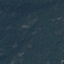
Land use / land cover class: Forest